Question: It's easiest to explain in code:
'''
require 'timeout'
puts "this block will properly kill the sleep after a second"
IO.popen("sleep 60") do |io|
begin
Timeout.timeout(1) do
while (line=io.gets) do
output += line
end
end
rescue Timeout::Error => ex
Process.kill 9, io.pid
puts "timed out: this block worked correctly"
end
end
puts "but this one blocks for >1 minute"
begin
pid = 0
Timeout.timeout(1) do
IO.popen("sleep 60") do |io|
pid = io.pid
while (line=io.gets) do
output += line
end
end
end
rescue Timeout::Error => ex
puts "timed out: the exception gets thrown, but much too late"
end
'''
My mental model of the two blocks is identical:

So, what am I missing?
edit: drmaciver suggested on twitter that in the first case, for some reason, the pipe socket goes into non-blocking mode, but in the second it doesn't. I can't think of any reason why this would happen, nor can I figure out how to get the descriptor's flags, but it's at least a plausible answer? Working on that possibility.
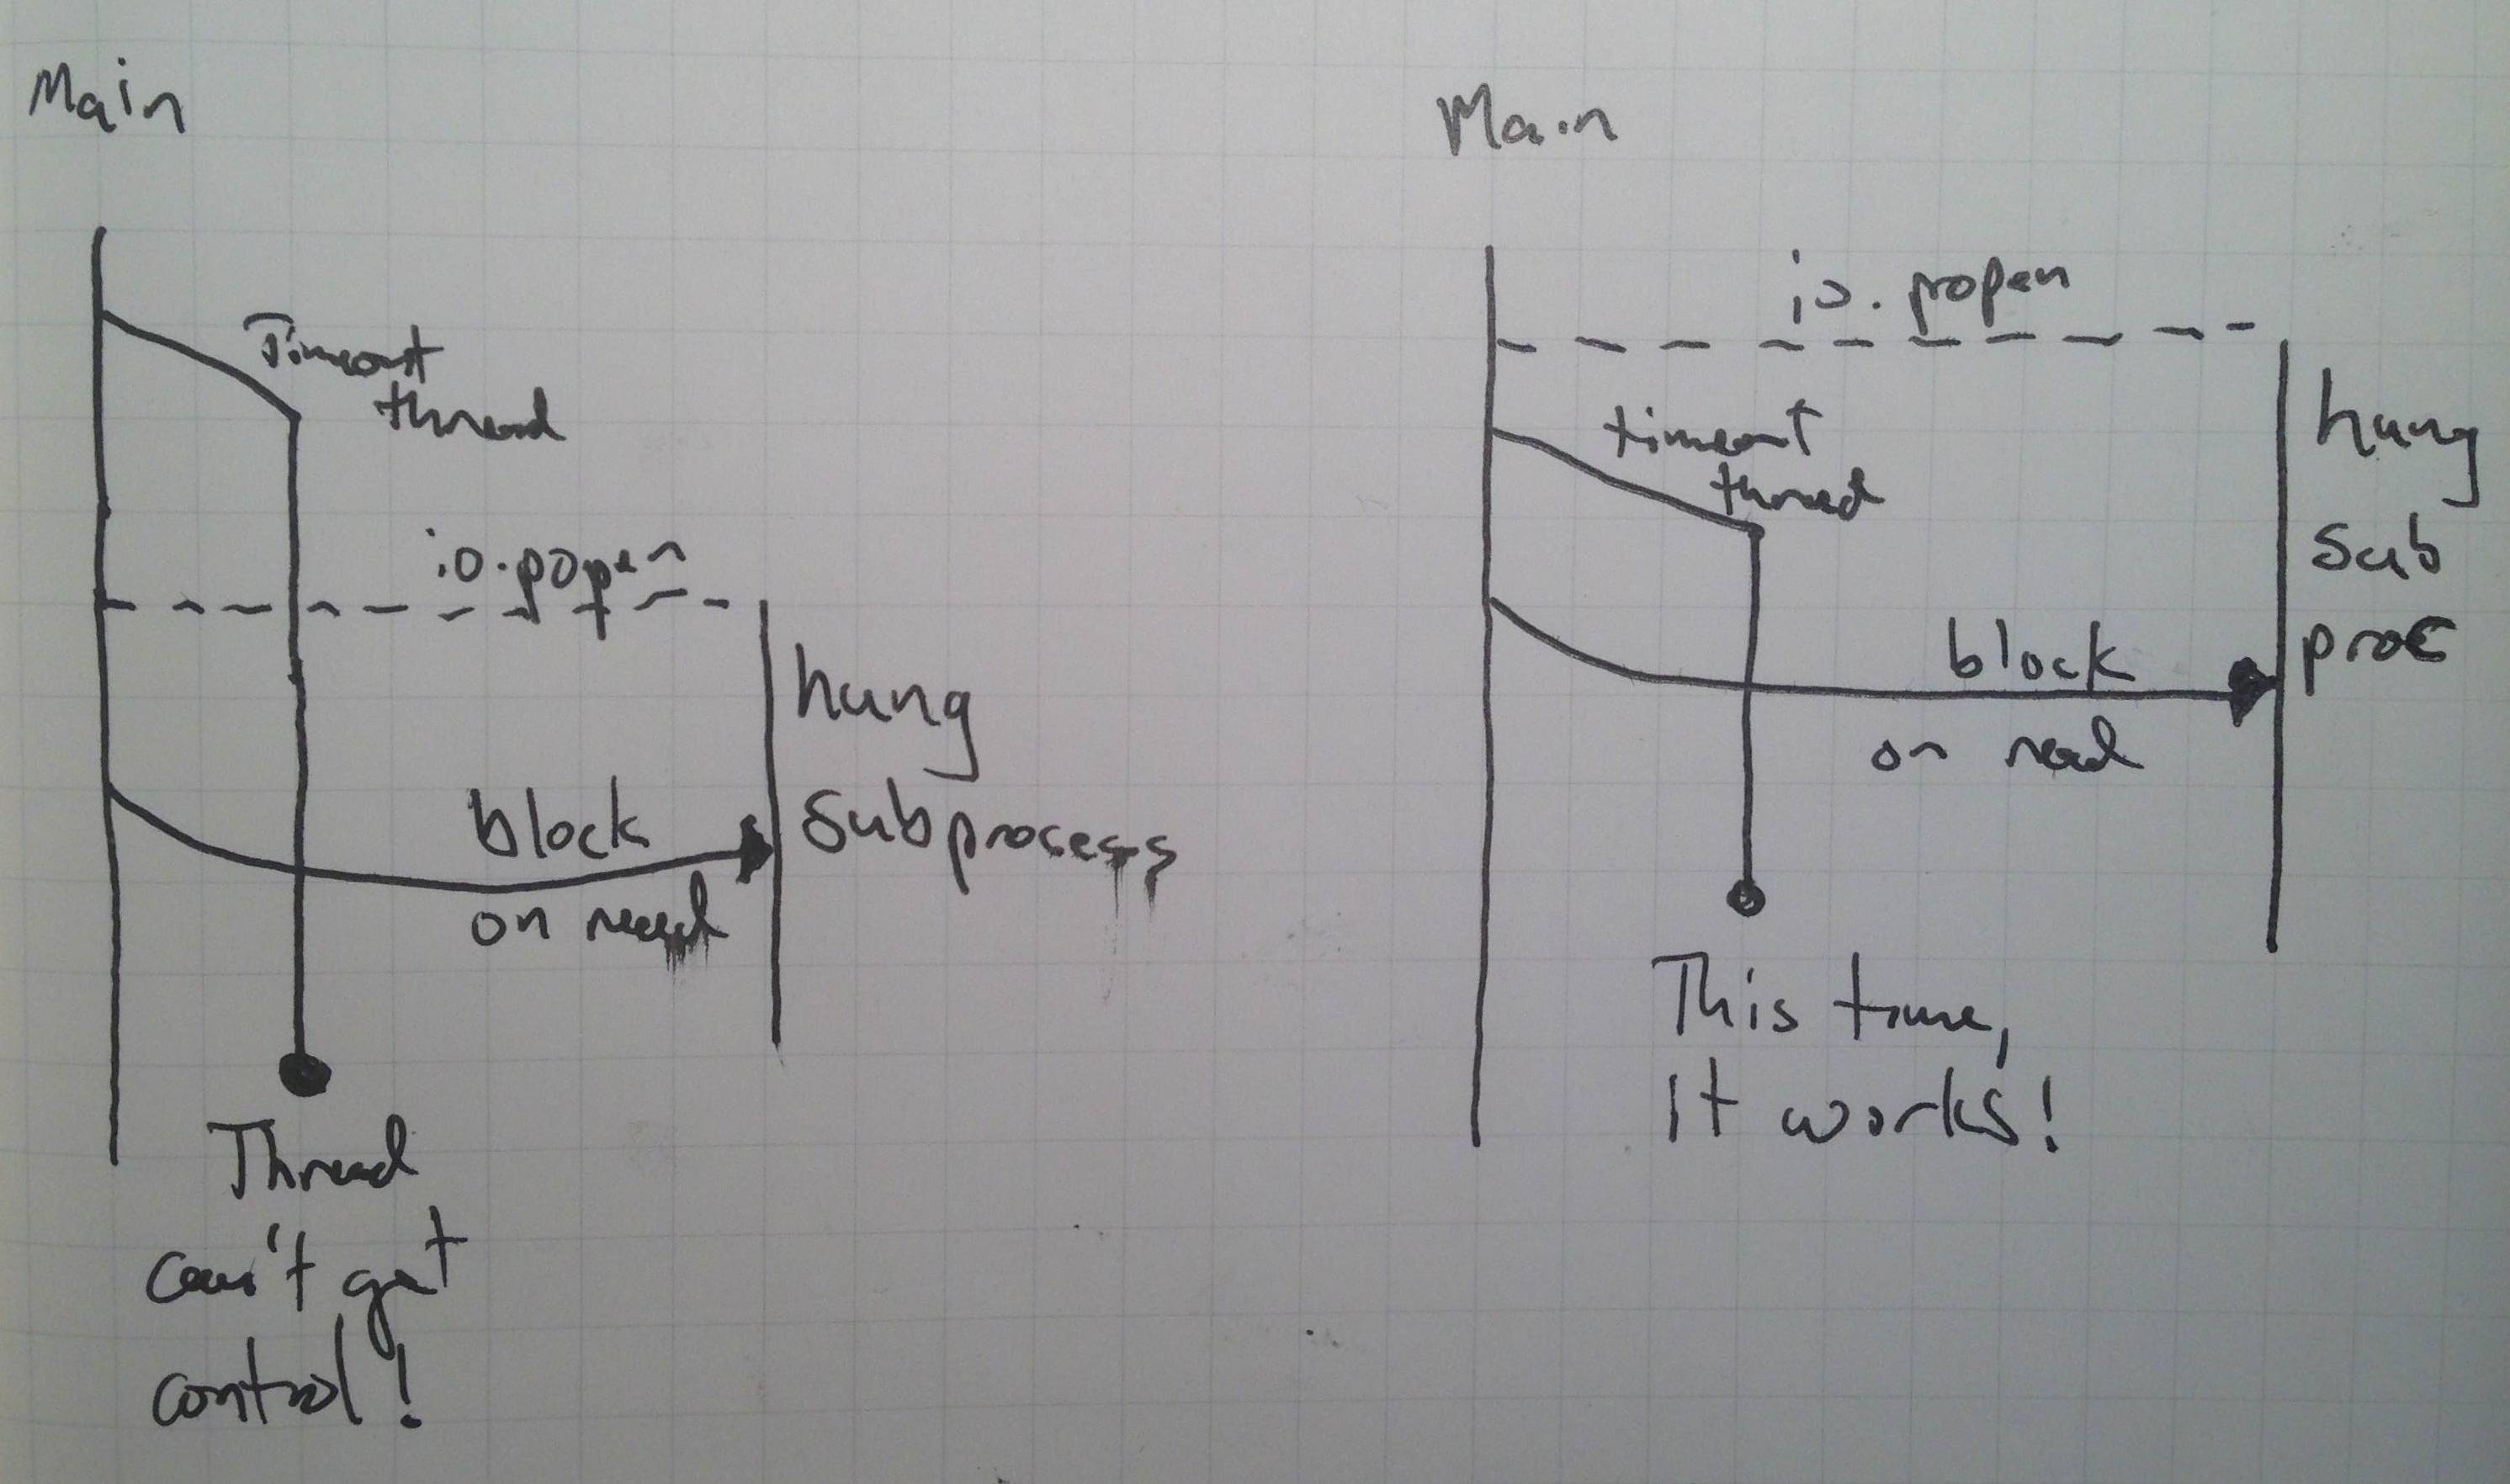
Answer: Aha, subtle.
There is a hidden, blocking 'ensure' clause at the end of the IO#popen block in the second case. The Timeout::Error raised raised timely, but you cannot 'rescue' it until execution returns from that implicit 'ensure' clause.
<URL> { |io| ... }' does something like this:
'''
def my_illustrative_io_popen(cmd, &block)
begin
pio = IO.popen(cmd)
block.call(pio) # This *is* interrupted...
ensure
pio.close # ...but then control goes here, which blocks on cmd's termination
end
'''
and the IO#close call is really more-or-less a 'pclose(3)', which is blocking you in 'waitpid(2)' until the sleeping child exits.
You can verify this like so:
'''
#!/usr/bin/env ruby
require 'timeout'
BEGIN { $BASETIME = Time.now.to_i }
def xputs(msg)
puts "%4.2f: %s" % [(Time.now.to_f - $BASETIME), msg]
end
begin
Timeout.timeout(3) do
begin
xputs "popen(sleep 10)"
pio = IO.popen("sleep 10")
sleep 100 # or loop over pio.gets or whatever
ensure
xputs "Entering ensure block"
#Process.kill 9, pio.pid # <--- This would solve your problem!
pio.close
xputs "Leaving ensure block"
end
end
rescue Timeout::Error => ex
xputs "rescuing: #{ex}"
end
'''
You'll have to do it the explicit way, since the interpreter doesn't expose a way to override the IO#popen 'ensure' logic. You can use the above code as a starting template and uncomment the 'kill()' line, for example.